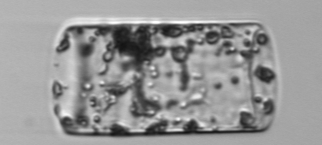
Label: Guinardia_flaccida